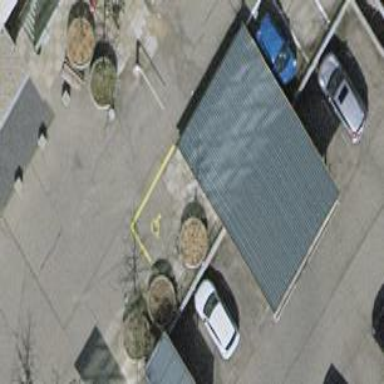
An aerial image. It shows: Parking area.